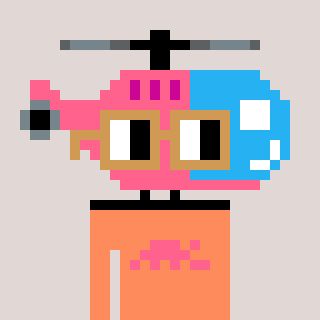
a pixel art character with square brown glasses, a helicopter-shaped head and a peachy-colored body on a warm background